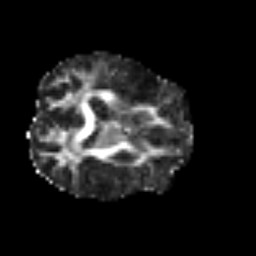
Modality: FA
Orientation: axial
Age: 74
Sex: female
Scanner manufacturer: siemens
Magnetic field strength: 3 T
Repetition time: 3.2 s
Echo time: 0.081 s